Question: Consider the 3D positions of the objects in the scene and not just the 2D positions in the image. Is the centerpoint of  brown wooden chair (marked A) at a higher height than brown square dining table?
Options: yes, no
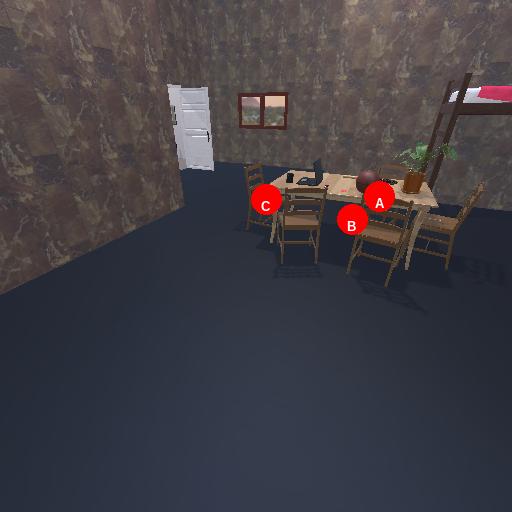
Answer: yes